RGB frame:
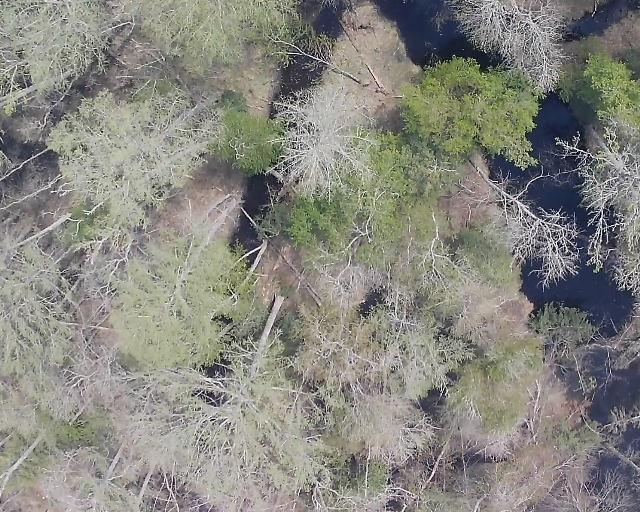
Thermal frame:
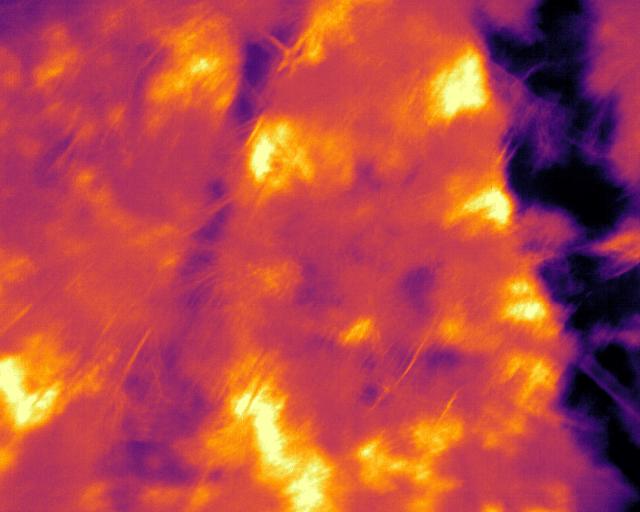
Captured: 2026-02-26 03:46:50
Pixels at or above 80 °C: 0 (fraction of frame: 0)